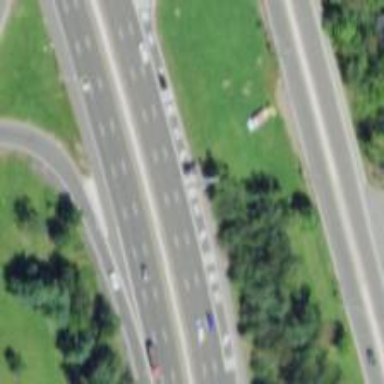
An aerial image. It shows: Motorway junction.